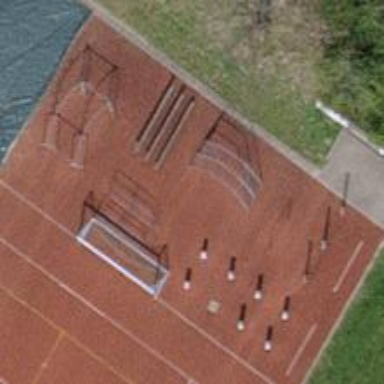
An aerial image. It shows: Playground area for leisure land.